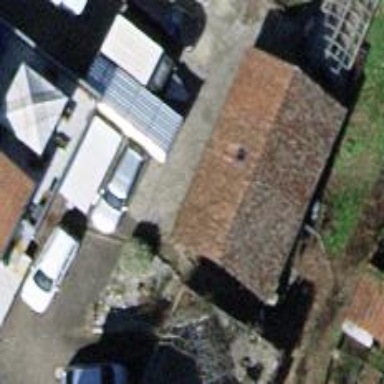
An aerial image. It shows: Shed.